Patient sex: M
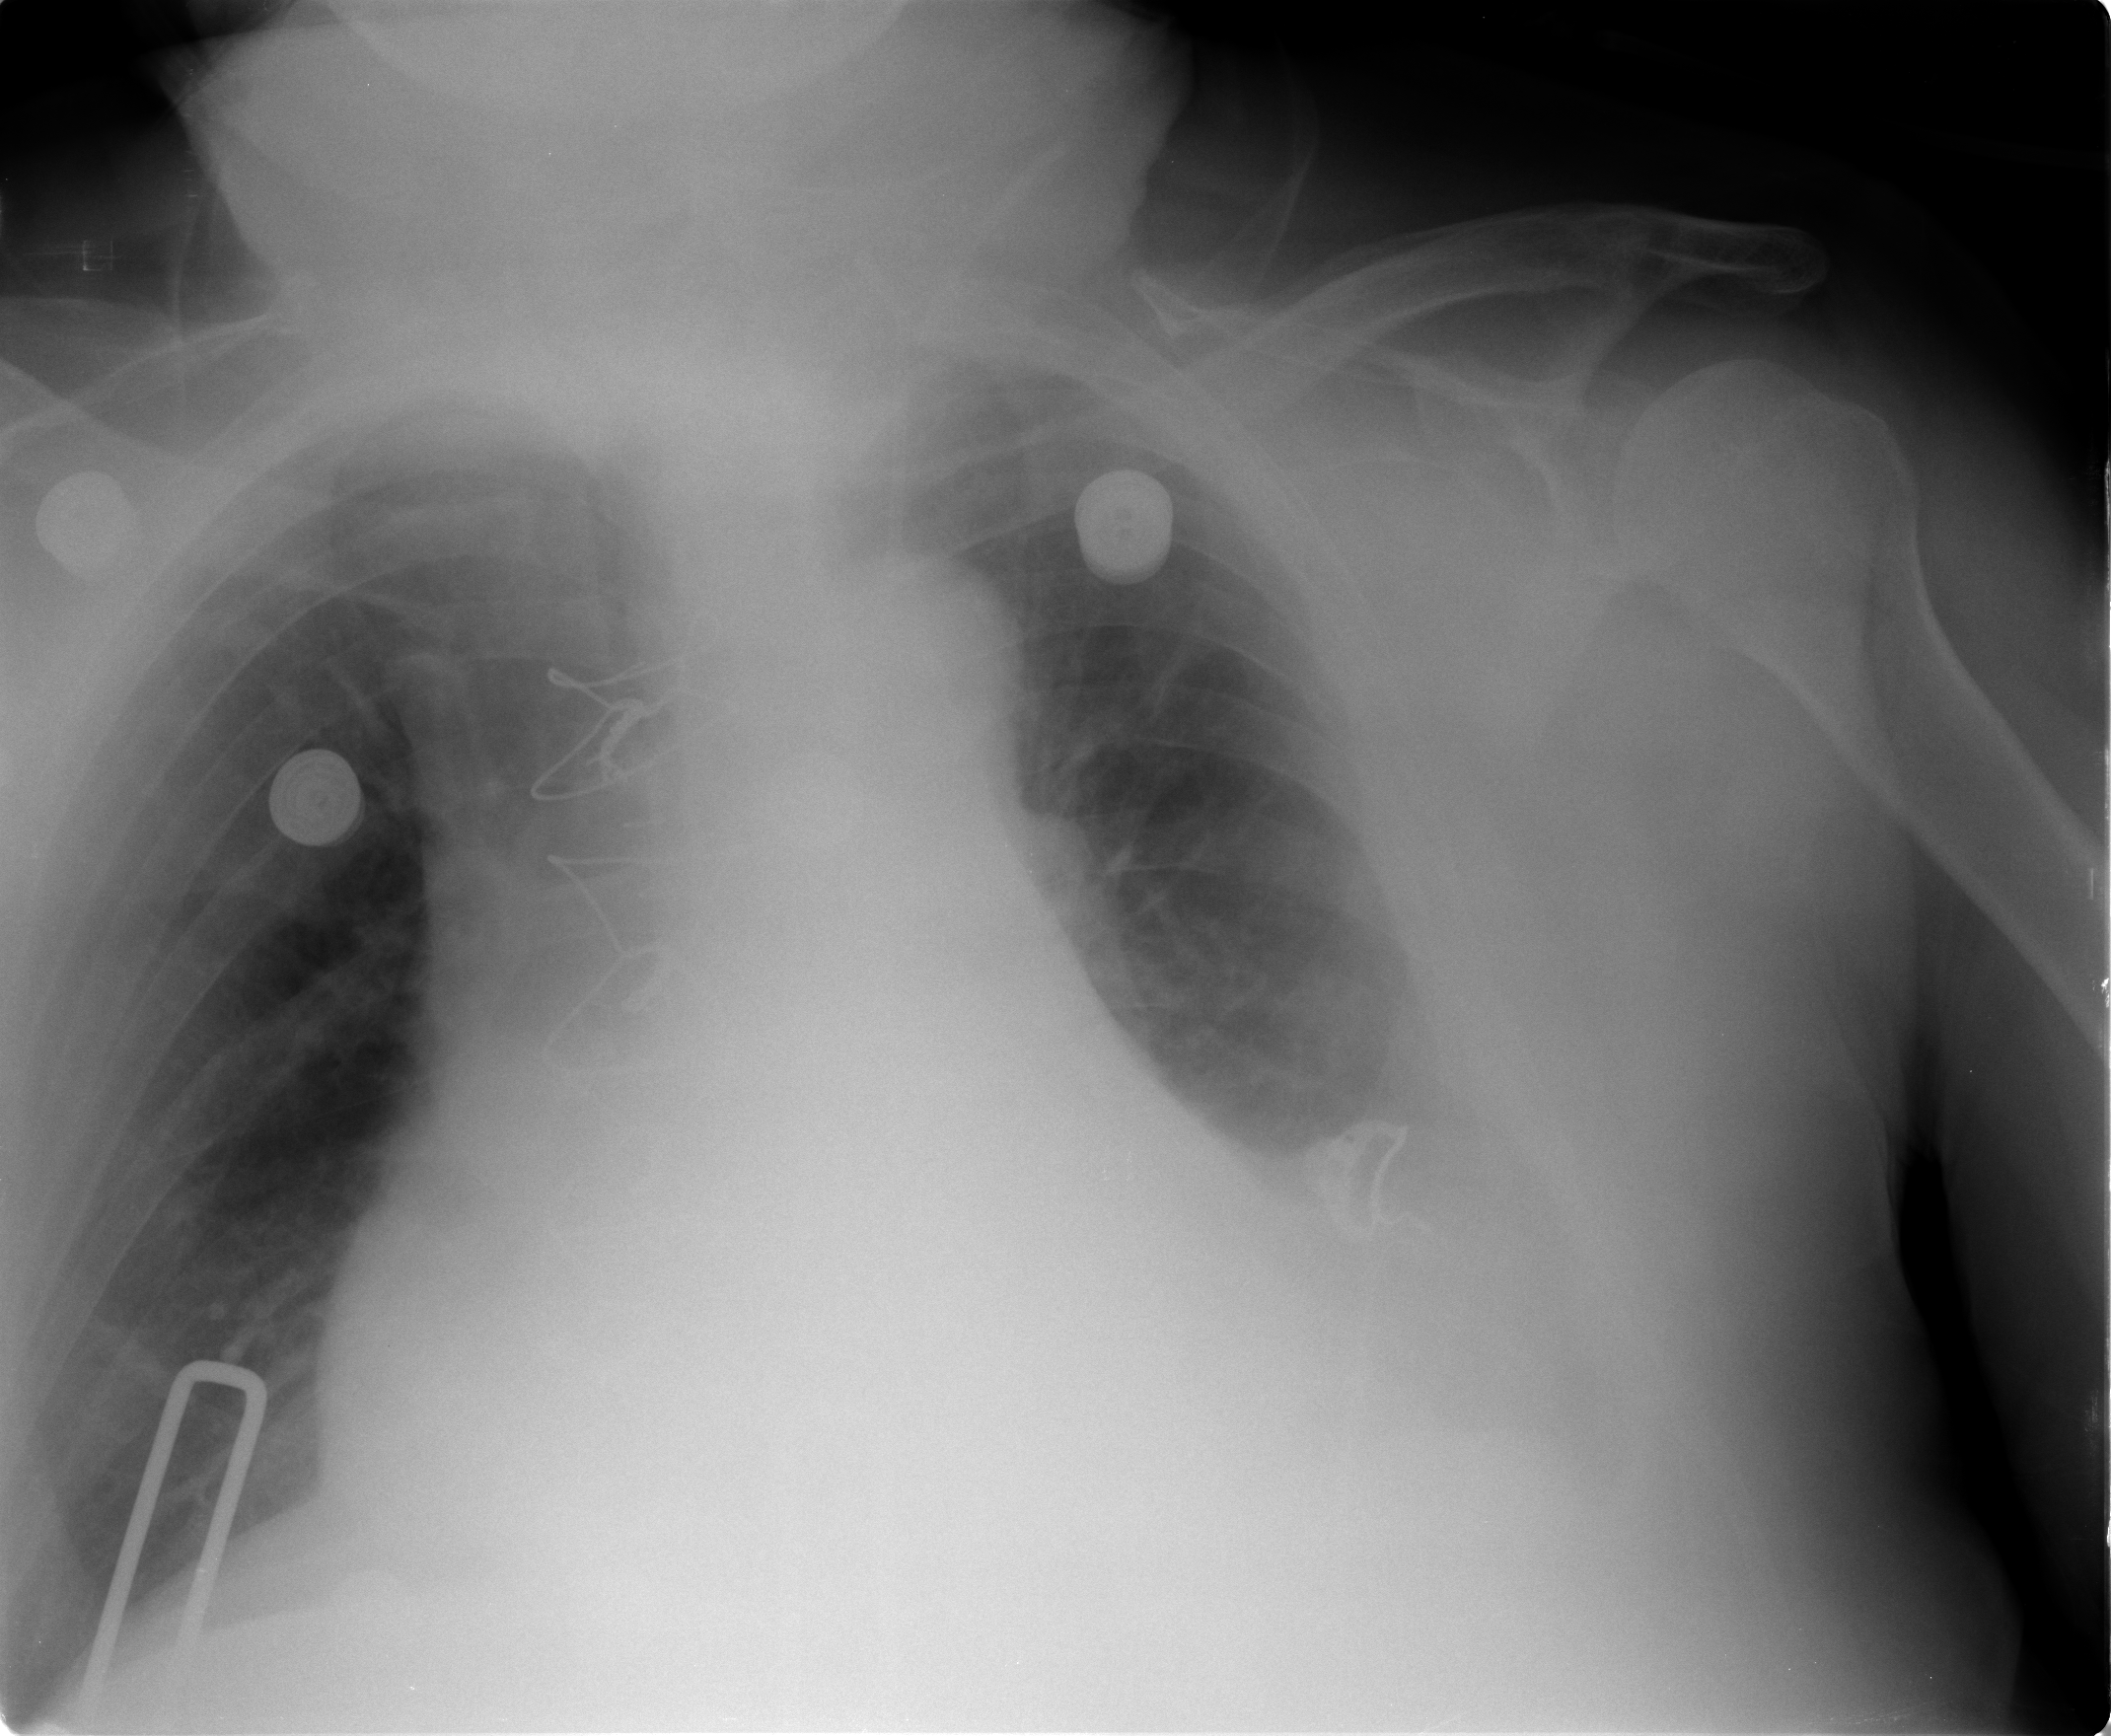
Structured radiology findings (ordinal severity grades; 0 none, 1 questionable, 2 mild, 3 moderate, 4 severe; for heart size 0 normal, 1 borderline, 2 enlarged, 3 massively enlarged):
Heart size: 3
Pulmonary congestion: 2
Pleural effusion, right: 0
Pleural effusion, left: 2
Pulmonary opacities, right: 0
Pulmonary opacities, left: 0
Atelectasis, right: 0
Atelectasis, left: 2